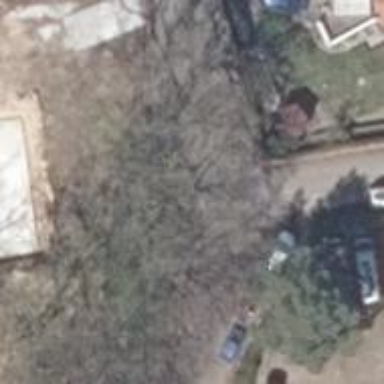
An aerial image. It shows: Tree in garden.